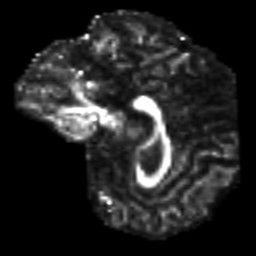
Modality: FA
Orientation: sagittal
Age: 56
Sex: male
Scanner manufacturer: siemens
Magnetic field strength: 3 T
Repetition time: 7.3 s
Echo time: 0.087 s